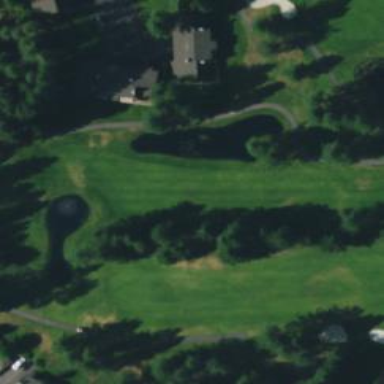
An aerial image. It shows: View of golf hole.